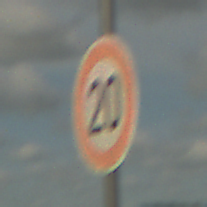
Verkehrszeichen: Geschwindigkeit20
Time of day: Midday
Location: Outdoor (RoadRail)
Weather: PartlyCloudy
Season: NotSpecified
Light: Natural